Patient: sex F, age 68
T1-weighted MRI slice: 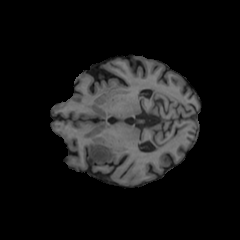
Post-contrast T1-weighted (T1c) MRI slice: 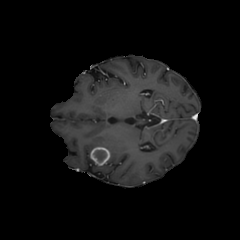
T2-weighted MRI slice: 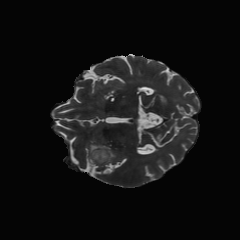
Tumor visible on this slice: yes
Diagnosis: Glioblastoma, IDH-wildtype
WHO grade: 4